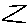
Label: zigzag